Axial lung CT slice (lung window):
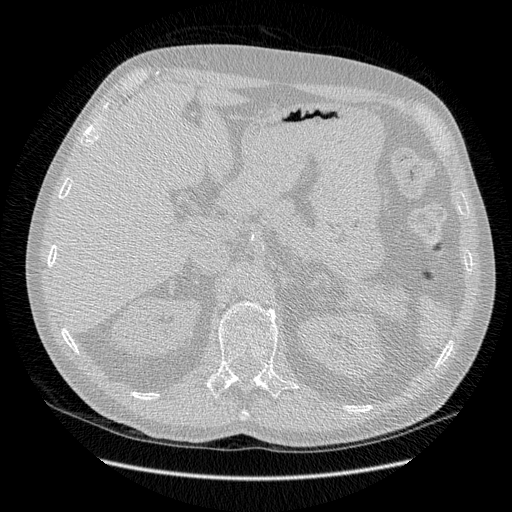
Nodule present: no